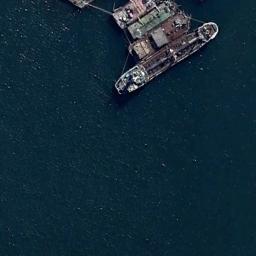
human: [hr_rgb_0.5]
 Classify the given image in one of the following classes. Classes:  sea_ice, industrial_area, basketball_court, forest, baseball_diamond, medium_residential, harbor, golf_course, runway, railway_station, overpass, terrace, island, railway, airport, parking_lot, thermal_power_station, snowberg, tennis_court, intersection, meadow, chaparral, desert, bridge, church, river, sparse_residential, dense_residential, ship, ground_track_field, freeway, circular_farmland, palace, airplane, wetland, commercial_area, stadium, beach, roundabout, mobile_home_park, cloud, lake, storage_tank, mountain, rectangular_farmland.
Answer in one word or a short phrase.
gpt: ship